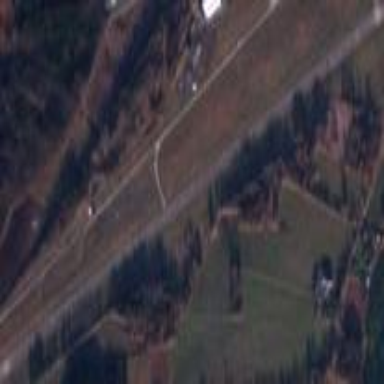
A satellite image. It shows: Asphalt runway at the airport.